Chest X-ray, AP view. Patient: 46 years old, sex F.
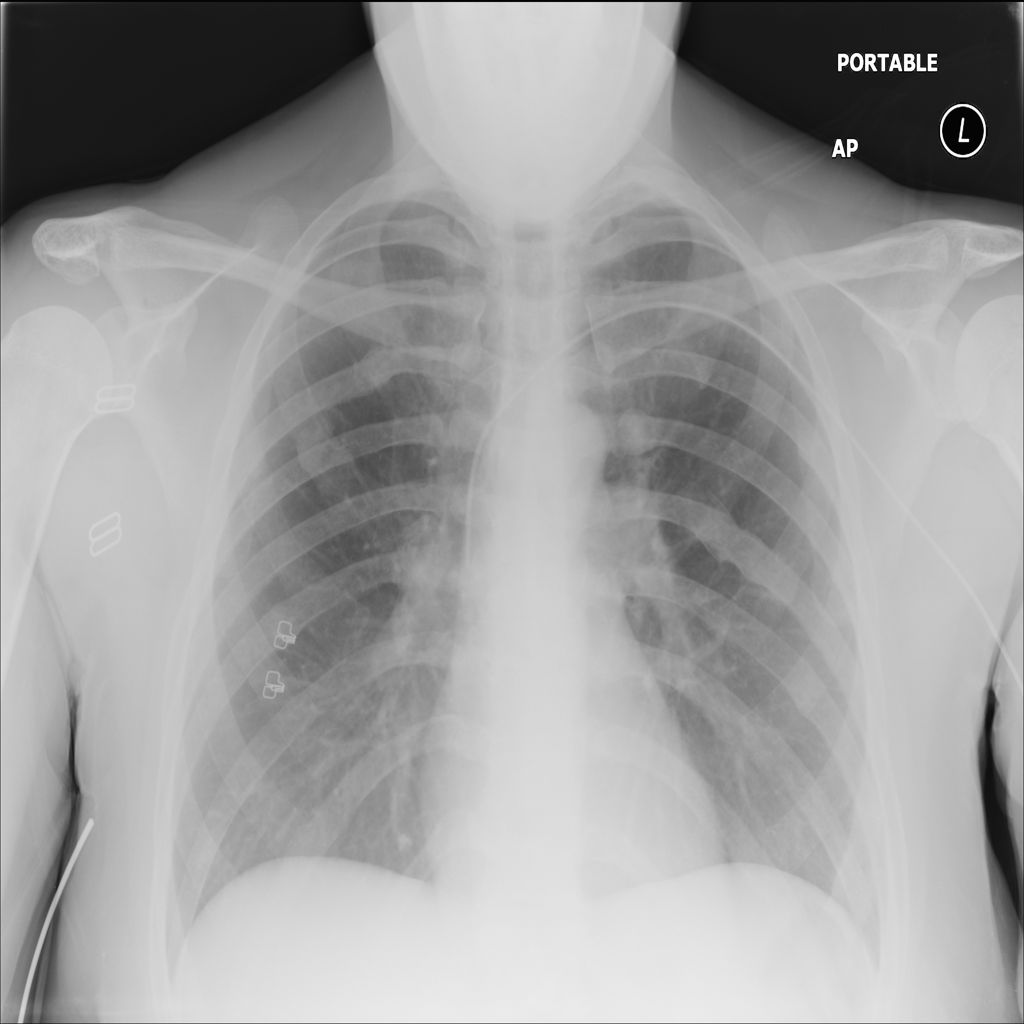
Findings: No Finding